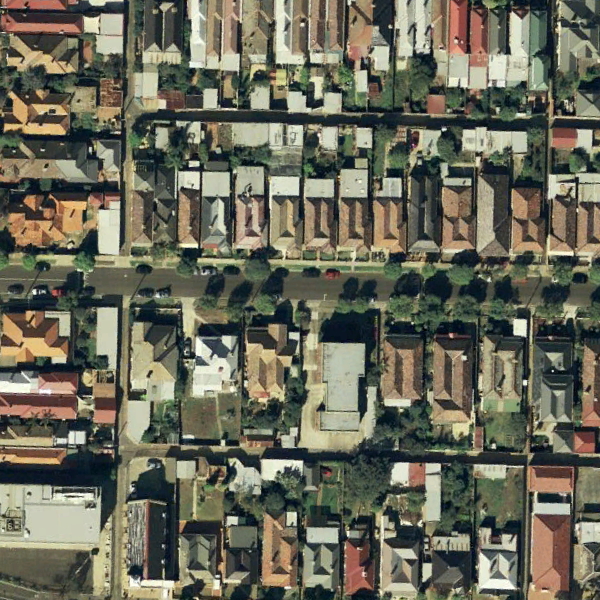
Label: DenseResidential